Field crop: maize
Growth stage: 2
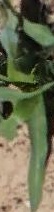
Species: maize